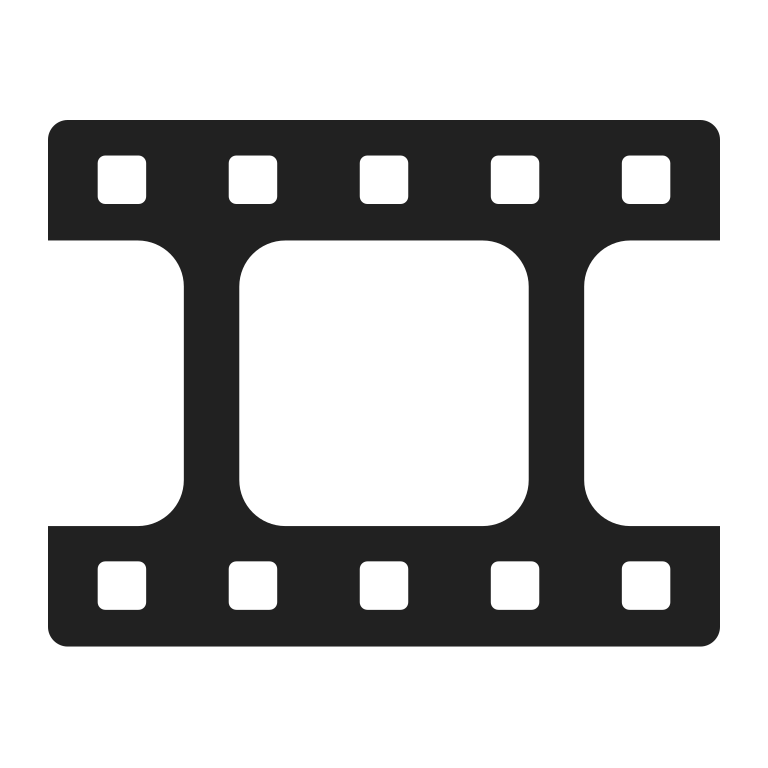
film frames high contrast